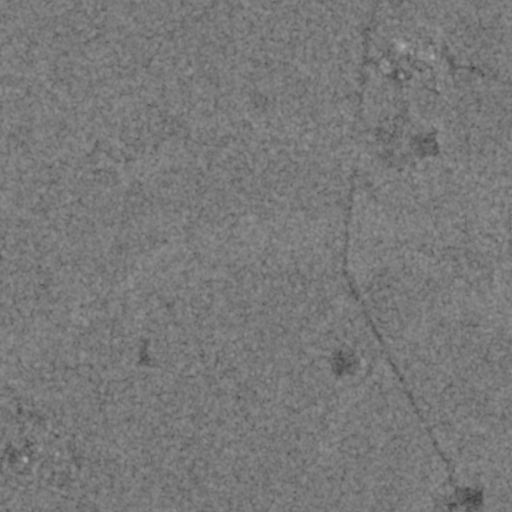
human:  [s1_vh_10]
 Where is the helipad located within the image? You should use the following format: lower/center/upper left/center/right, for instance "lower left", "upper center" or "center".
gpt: The helipad is located in the upper right of the image.
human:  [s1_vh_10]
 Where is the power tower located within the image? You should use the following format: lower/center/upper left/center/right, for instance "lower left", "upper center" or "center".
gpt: The power tower is located in the right of the image.
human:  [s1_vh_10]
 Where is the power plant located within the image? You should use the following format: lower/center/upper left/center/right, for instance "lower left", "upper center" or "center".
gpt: There is no power plant in the image.

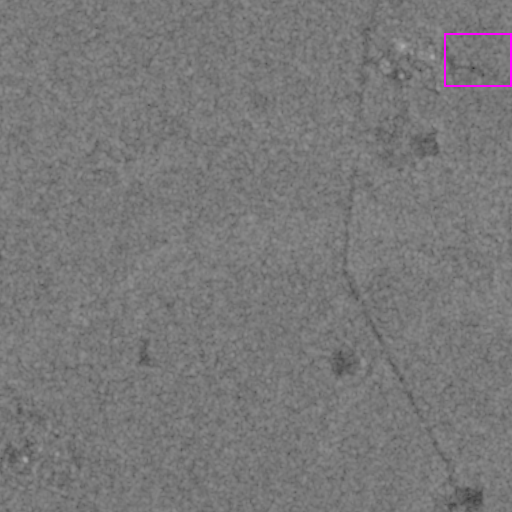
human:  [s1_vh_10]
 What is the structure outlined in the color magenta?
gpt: The structure outlined in magenta is a quarry.
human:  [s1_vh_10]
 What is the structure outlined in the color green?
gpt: There is no green outline.